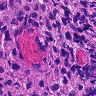
Metastatic tissue present: yes